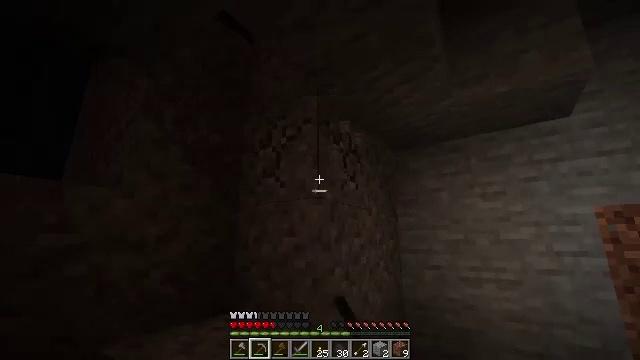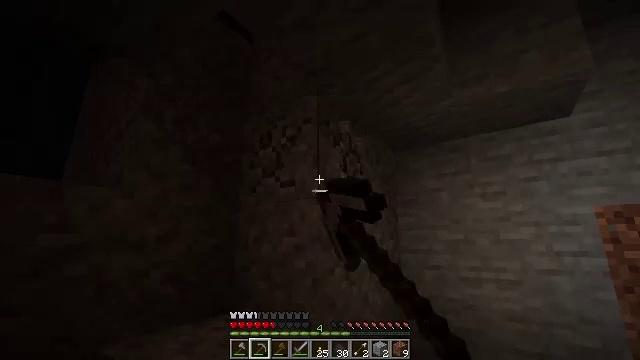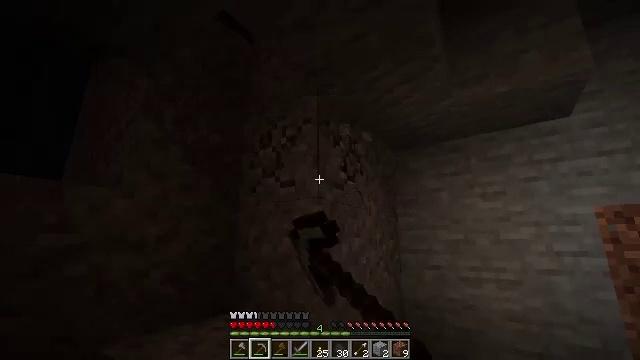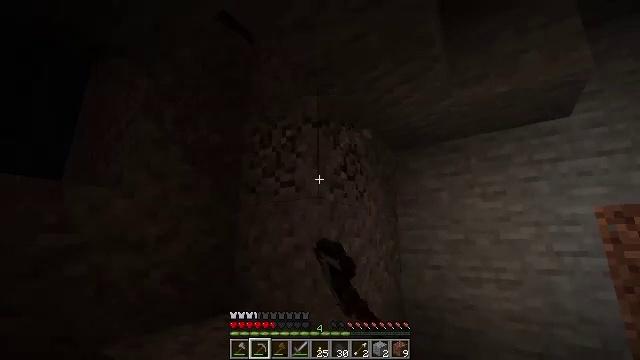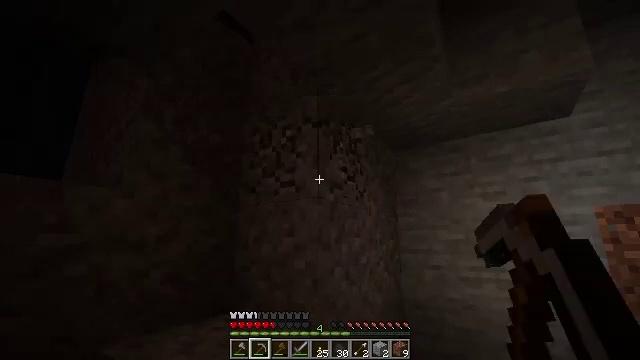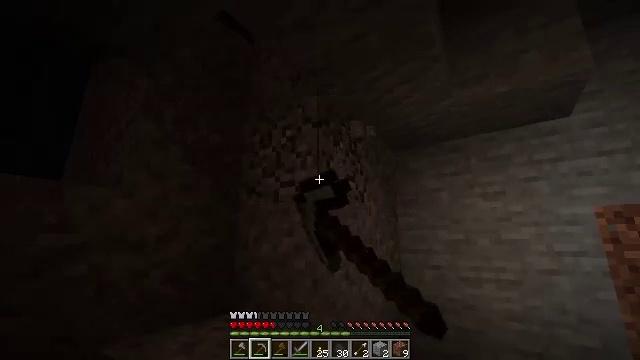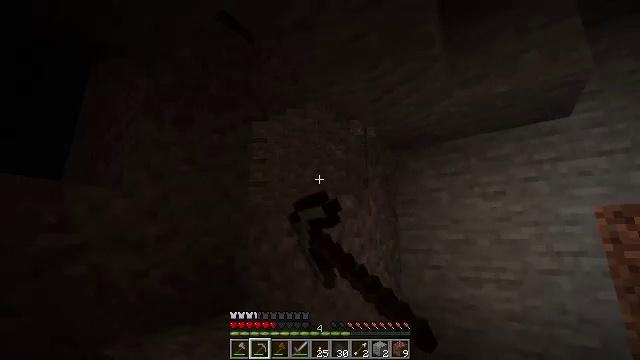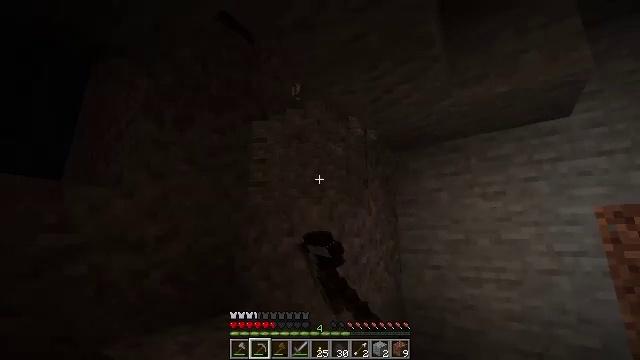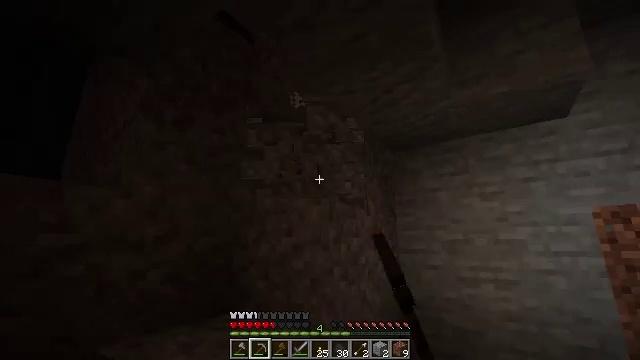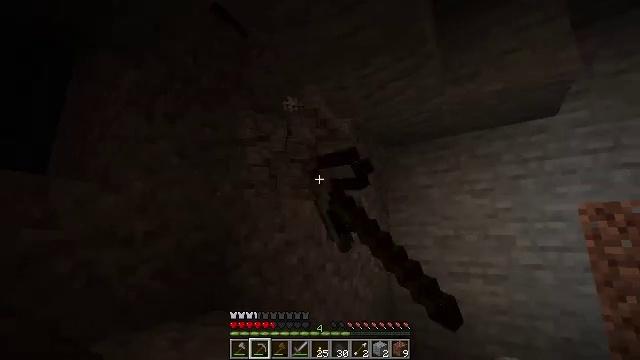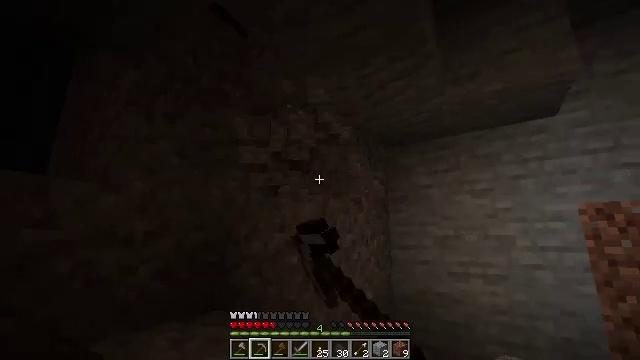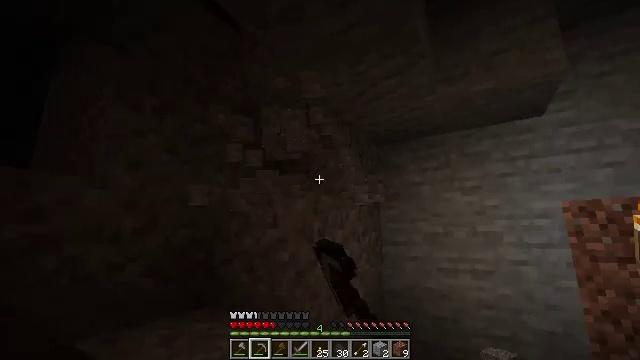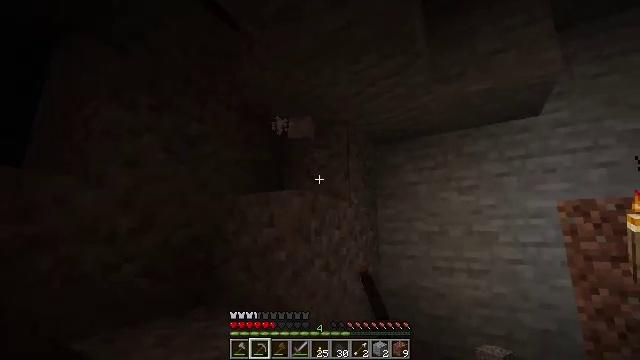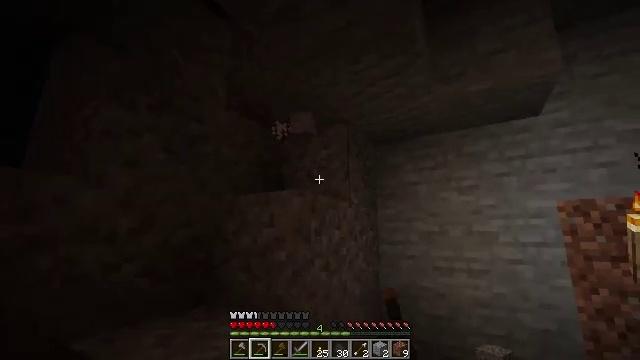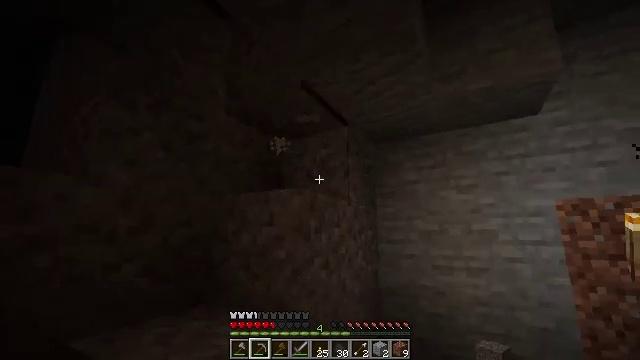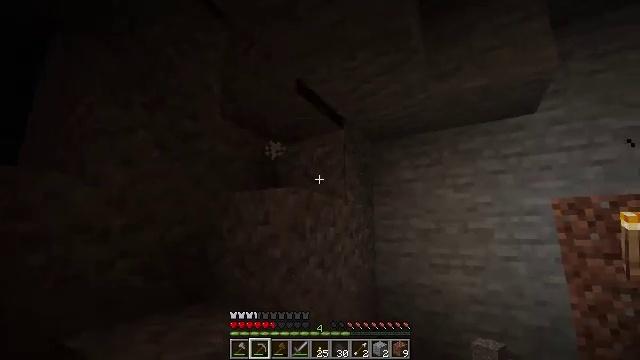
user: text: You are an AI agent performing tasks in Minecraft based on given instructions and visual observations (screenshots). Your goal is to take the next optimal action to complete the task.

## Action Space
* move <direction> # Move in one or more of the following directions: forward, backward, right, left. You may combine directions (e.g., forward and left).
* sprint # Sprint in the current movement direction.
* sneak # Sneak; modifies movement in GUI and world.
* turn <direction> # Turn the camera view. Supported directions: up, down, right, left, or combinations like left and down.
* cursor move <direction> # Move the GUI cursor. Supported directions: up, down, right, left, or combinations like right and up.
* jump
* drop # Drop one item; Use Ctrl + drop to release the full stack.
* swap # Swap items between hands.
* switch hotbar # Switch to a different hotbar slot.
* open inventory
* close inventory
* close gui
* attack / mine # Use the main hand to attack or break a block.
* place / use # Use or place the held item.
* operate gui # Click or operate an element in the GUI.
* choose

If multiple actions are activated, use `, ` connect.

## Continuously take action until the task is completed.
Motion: motion action
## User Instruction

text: Collect gravel for your inventory.
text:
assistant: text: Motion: attack / mine
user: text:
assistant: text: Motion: attack / mine
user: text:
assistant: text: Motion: attack / mine
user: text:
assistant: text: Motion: attack / mine
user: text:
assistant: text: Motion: attack / mine
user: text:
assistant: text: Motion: attack / mine
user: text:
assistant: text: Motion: attack / mine
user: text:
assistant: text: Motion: attack / mine
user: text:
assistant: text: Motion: turn right, attack / mine
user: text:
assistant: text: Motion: no_op
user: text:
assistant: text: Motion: turn right
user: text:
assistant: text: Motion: no_op
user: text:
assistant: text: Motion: no_op
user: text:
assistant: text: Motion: no_op
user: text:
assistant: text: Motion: move right
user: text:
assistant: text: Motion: move right
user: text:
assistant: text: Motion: move right
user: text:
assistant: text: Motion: move right
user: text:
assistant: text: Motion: move right, turn down
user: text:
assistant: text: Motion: move right
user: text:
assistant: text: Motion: no_op
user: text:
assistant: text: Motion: no_op
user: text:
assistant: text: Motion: no_op
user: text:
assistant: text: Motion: turn left
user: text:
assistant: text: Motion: turn left and up
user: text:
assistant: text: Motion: turn left and up
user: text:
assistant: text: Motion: turn left
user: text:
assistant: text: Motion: turn left
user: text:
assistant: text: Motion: turn left and down
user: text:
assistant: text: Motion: turn down